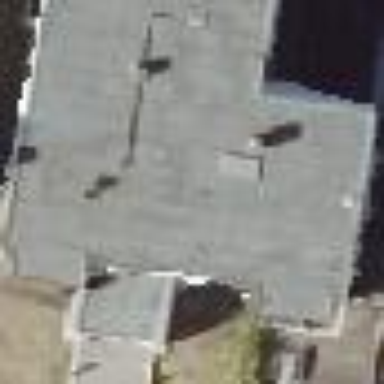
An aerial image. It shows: Building with apartments and flat roof.